Field crop: maize
Growth stage: 2
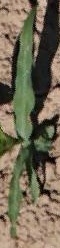
Species: maize